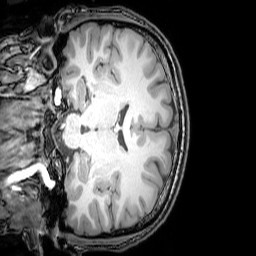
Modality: T1w
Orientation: coronal
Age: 22
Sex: male
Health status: healthy
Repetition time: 0.081 s
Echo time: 0.037 s